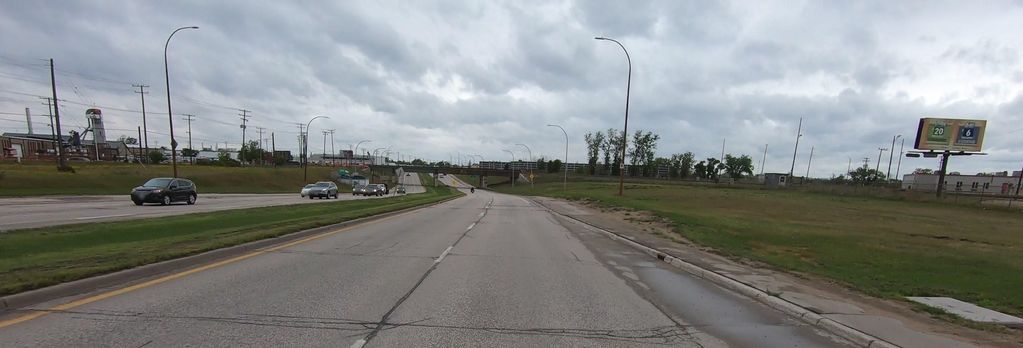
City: winnipeg